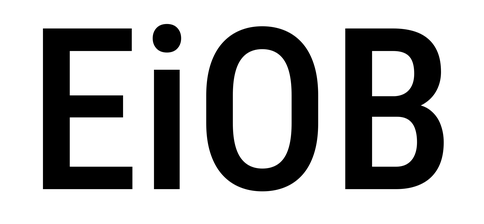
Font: Roboto_Condensed_Medium